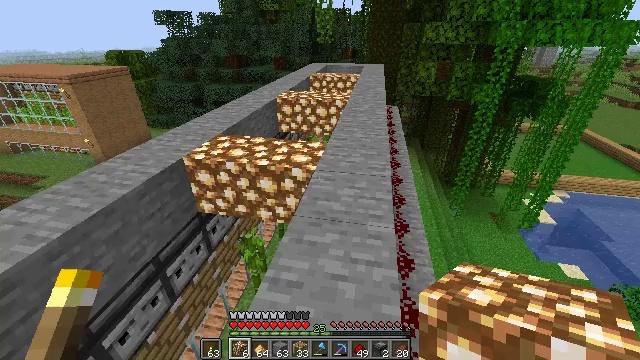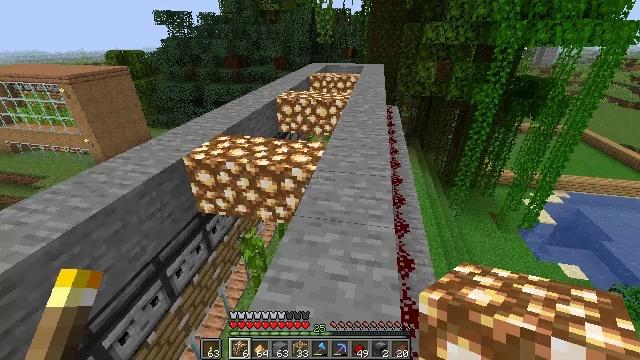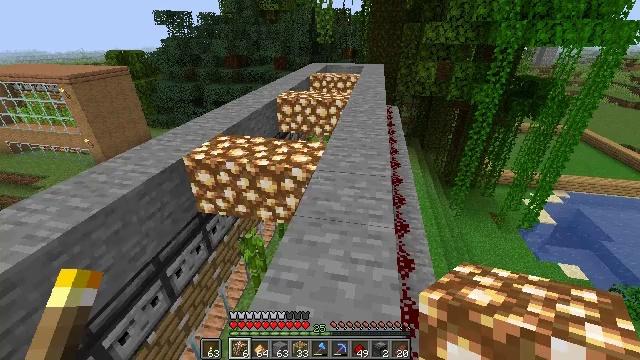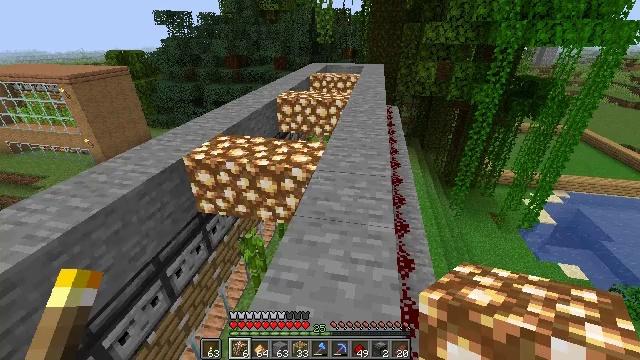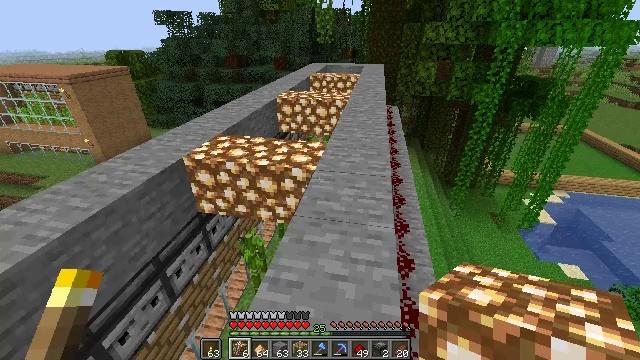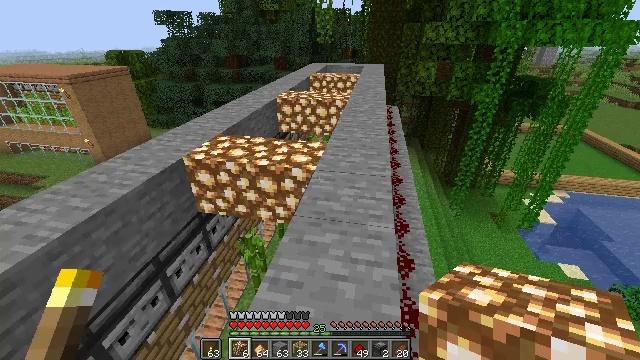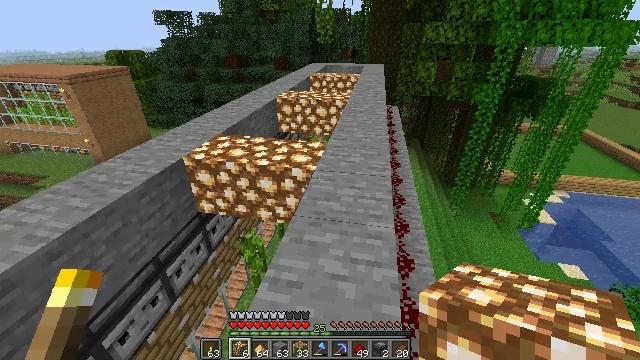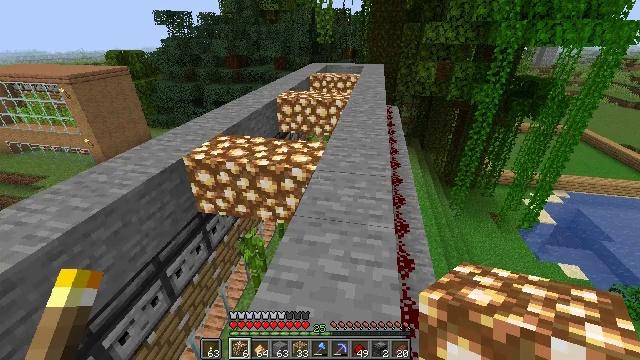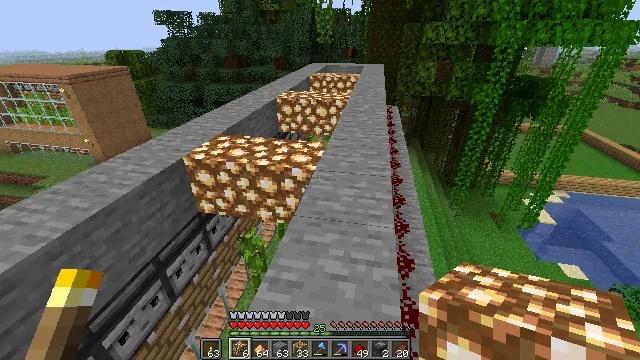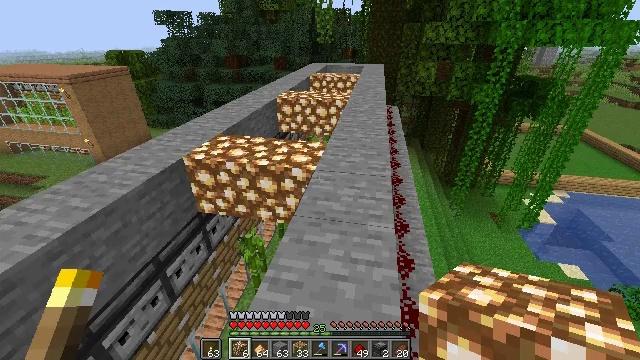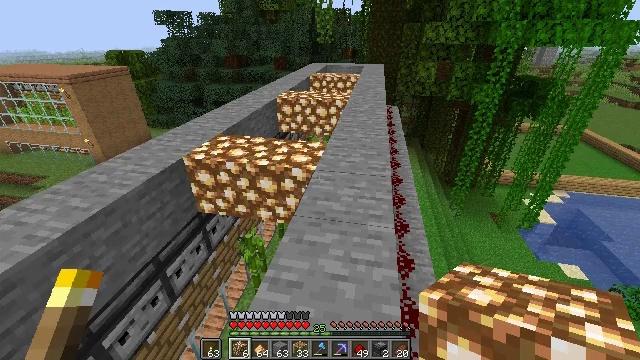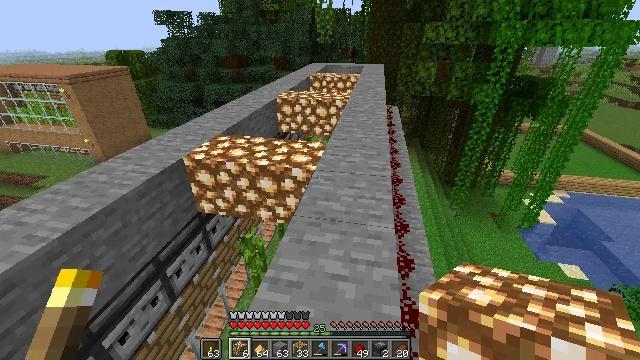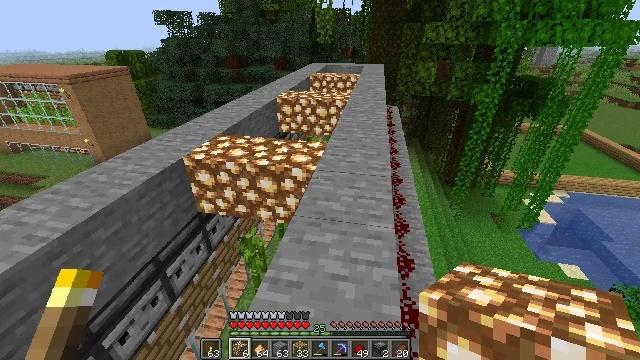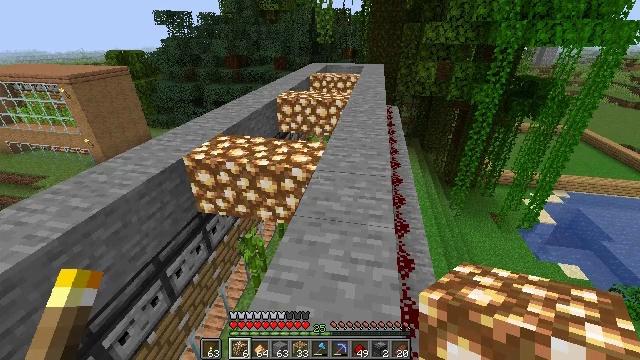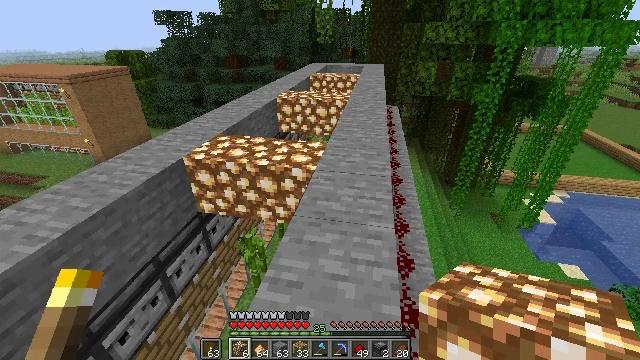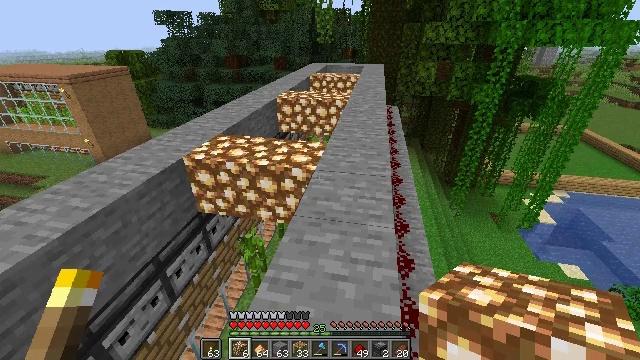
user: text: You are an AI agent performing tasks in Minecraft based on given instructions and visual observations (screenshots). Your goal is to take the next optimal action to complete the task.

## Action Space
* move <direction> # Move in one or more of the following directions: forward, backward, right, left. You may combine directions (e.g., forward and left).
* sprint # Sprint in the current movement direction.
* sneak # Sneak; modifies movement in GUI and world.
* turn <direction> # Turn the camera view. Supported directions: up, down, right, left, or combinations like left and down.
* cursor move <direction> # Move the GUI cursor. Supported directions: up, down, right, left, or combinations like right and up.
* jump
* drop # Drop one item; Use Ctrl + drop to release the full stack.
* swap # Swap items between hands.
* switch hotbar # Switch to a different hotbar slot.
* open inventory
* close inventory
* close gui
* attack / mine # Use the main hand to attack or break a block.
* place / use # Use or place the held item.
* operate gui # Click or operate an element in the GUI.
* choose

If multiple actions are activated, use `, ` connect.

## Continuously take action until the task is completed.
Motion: motion action
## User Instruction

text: Mine the black carpet on the floor.
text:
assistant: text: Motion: no_op
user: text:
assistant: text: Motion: no_op
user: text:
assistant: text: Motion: no_op
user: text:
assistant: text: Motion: no_op
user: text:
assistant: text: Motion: no_op
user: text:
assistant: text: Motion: no_op
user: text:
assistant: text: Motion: no_op
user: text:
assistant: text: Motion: no_op
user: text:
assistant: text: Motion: no_op
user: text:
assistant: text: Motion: no_op
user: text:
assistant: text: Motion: no_op
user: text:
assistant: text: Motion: no_op
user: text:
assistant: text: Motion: no_op
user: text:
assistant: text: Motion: no_op
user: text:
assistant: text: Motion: no_op
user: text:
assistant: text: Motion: no_op
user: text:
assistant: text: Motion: no_op
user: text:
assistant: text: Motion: no_op
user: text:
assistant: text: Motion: no_op
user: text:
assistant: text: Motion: no_op
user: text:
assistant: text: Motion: no_op
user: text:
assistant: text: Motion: no_op
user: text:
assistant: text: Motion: no_op
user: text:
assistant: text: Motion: no_op
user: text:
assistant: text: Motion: no_op
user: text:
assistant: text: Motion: no_op
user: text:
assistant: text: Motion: no_op
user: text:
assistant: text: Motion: no_op
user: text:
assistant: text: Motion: no_op
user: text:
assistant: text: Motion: no_op